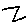
Label: zigzag